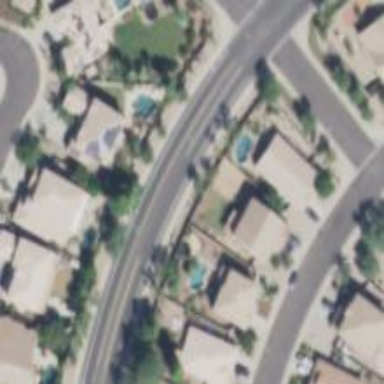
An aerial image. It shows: Residential road with asphalt surface.